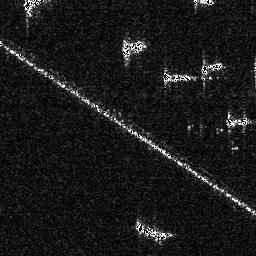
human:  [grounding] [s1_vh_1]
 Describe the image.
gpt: In the satellite image, there is  <ref>1 medium ship </ref> <box>[[52, 85, 66, 94, 0]]</box> located at bottom,  <ref>1 small ship </ref> <box>[[87, 44, 97, 49, 0]]</box> located at right,  <ref>2 small ship </ref> <box>[[47, 14, 57, 21, 0], [63, 26, 76, 32, 0]]</box> located at top,  <ref>1 small ship </ref> <box>[[78, 23, 87, 28, 0]]</box> located at top right.